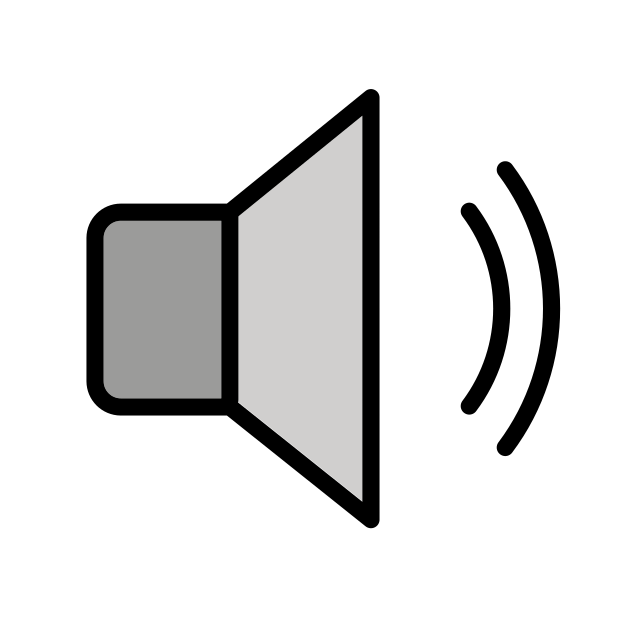
speaker medium volume